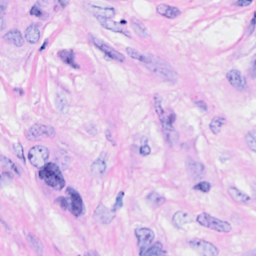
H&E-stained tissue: Breast